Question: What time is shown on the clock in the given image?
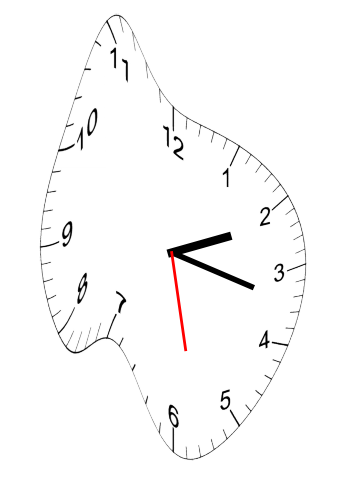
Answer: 02:17:28